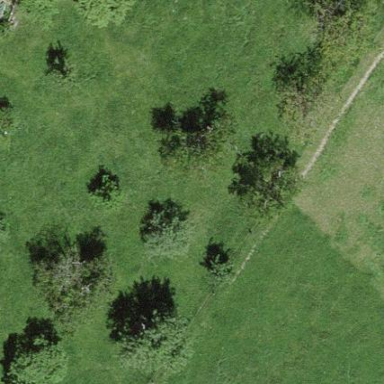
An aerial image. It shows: Meadow primarily used for orchards.